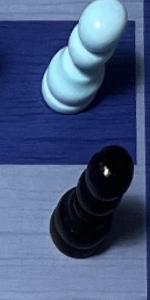
Label: Pawn_Black